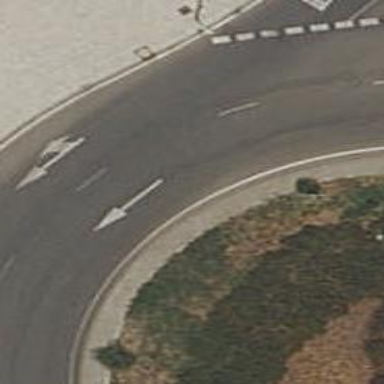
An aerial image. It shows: Residential road with roundabout.